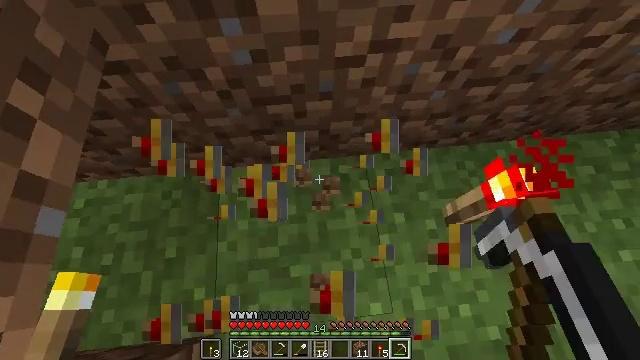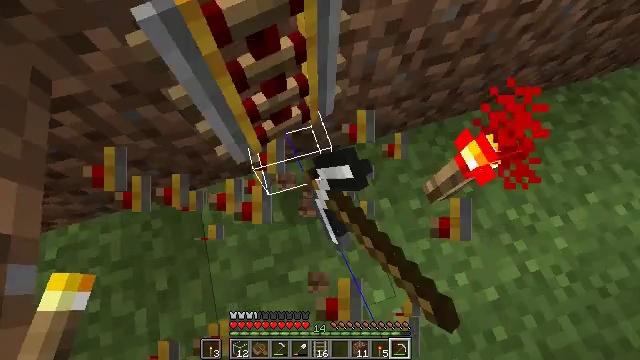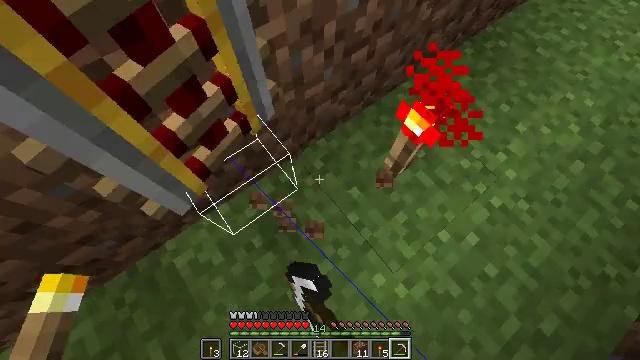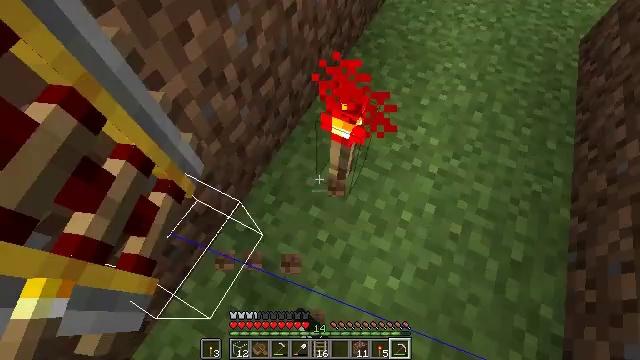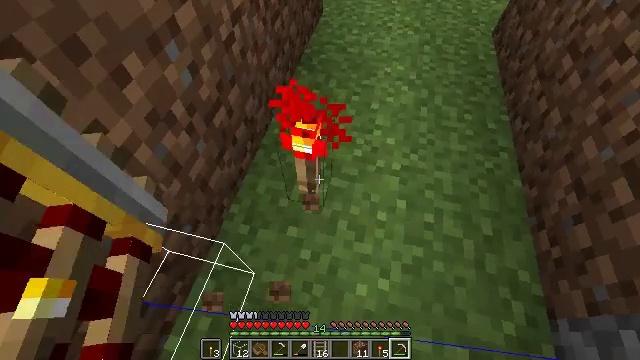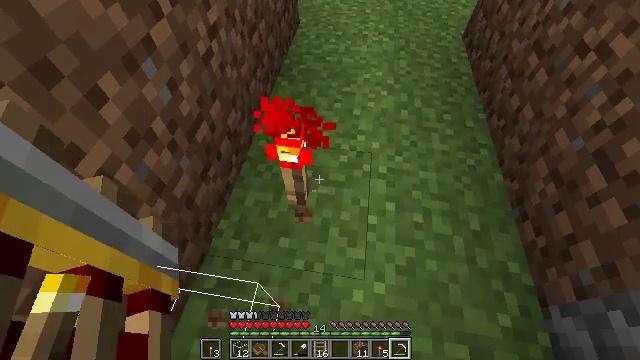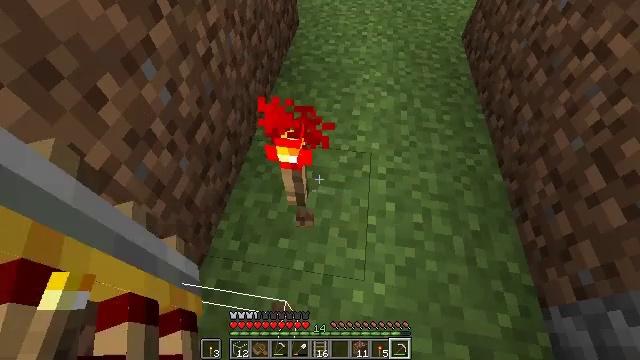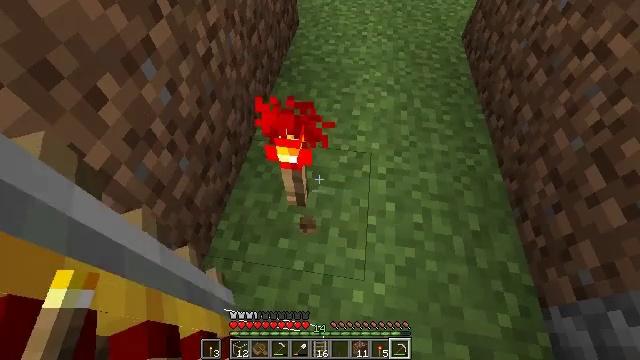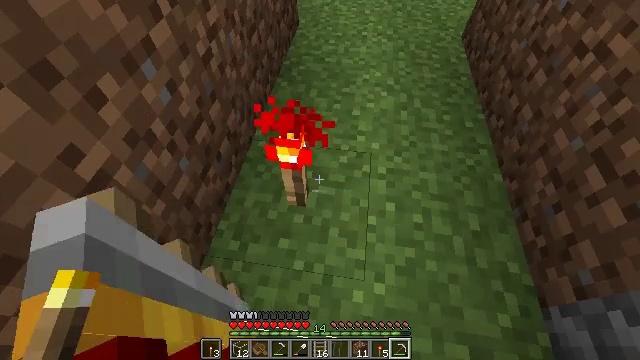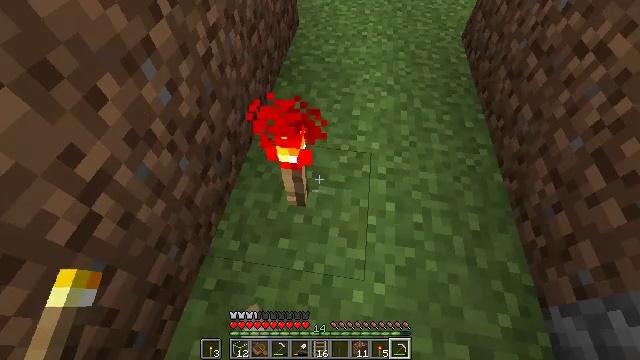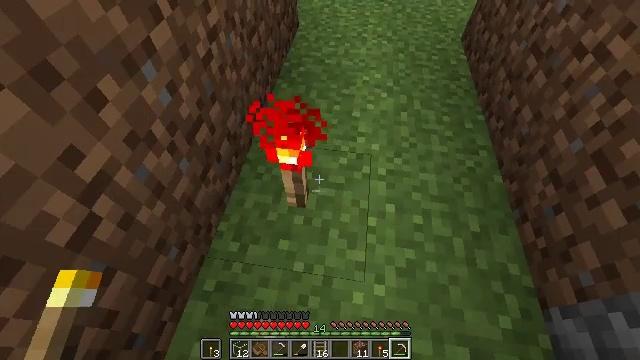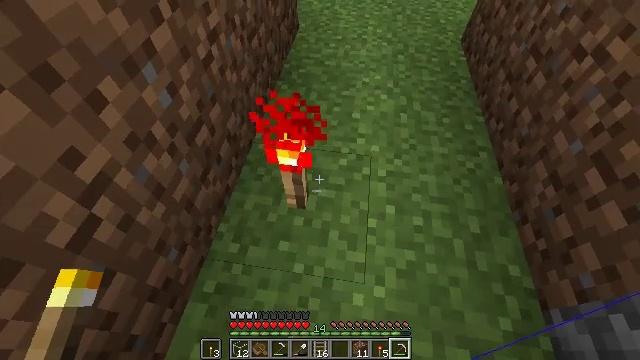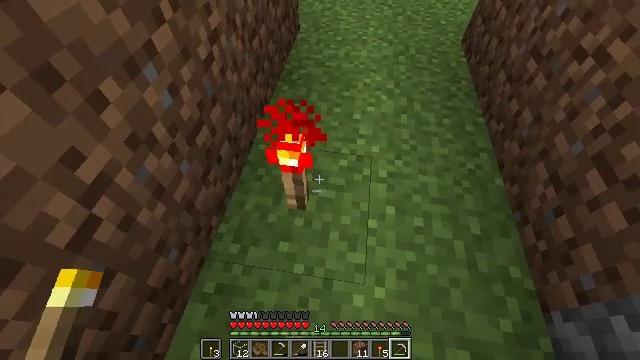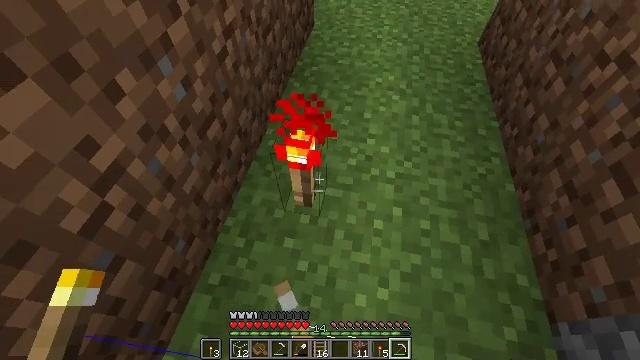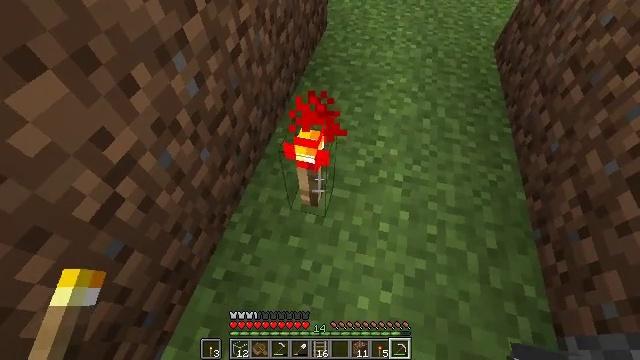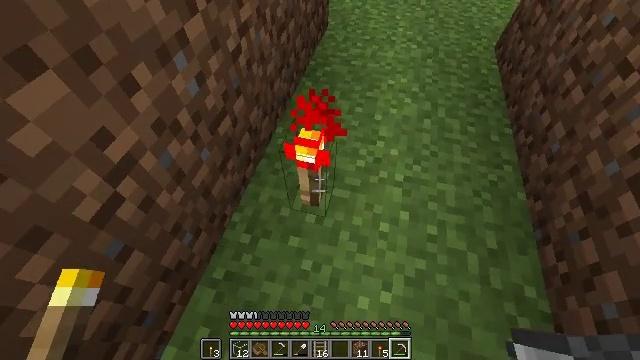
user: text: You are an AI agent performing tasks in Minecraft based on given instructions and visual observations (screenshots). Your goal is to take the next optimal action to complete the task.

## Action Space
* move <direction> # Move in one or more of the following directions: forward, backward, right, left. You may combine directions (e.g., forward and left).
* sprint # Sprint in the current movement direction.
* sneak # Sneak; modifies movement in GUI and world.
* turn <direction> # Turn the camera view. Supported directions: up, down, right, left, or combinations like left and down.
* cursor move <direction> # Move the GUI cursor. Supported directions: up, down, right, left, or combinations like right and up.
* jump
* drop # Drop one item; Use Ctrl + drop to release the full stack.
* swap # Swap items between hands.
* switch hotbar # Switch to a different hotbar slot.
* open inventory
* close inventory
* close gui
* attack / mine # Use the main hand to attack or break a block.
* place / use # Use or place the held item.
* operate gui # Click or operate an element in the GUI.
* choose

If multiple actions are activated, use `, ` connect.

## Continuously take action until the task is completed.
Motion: motion action
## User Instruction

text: Mine the redstone torch to collect it.
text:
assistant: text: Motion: turn right, attack / mine
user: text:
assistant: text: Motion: turn right and up, attack / mine
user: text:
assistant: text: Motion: turn right and up
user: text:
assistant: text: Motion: turn right and up
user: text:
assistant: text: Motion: turn right and up
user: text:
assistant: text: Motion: no_op
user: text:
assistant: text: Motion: no_op
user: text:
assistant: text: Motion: no_op
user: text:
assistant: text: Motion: no_op
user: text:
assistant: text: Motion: no_op
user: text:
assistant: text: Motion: no_op
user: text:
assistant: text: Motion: no_op
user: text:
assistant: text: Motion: turn left
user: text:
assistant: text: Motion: turn left
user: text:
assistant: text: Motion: no_op
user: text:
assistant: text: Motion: attack / mine
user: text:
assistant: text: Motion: attack / mine
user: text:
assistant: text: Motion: attack / mine
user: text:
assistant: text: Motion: no_op
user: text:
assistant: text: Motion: turn right
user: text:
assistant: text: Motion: no_op